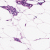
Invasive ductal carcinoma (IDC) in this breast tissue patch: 0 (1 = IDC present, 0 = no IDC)